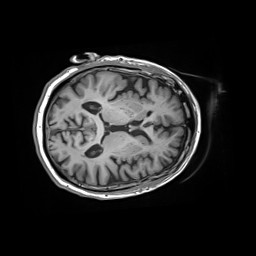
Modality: T1w
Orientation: axial
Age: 73
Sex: male
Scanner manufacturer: siemens
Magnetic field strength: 3 T
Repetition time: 2.2 s
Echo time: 0.00245 s